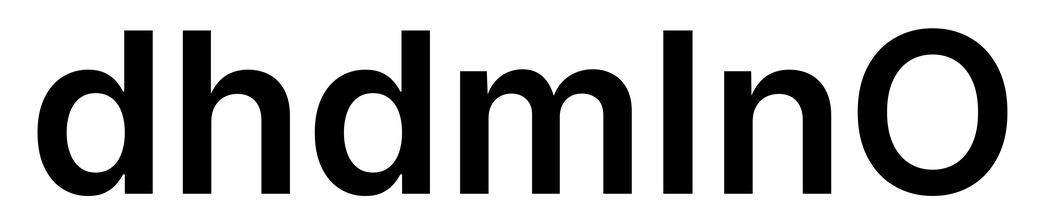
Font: Inter_SemiBold